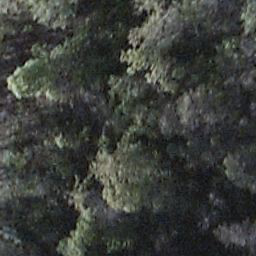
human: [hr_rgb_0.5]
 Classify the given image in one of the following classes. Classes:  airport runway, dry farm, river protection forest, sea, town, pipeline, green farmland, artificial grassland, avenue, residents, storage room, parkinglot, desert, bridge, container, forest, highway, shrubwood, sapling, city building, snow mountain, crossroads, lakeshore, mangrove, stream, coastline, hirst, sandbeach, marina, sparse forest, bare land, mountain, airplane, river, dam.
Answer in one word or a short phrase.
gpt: shrubwood